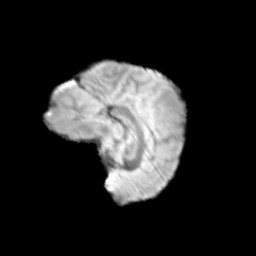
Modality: T2w
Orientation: sagittal
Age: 11
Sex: female
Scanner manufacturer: siemens
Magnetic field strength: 3 T
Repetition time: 3.8 s
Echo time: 0.07 s